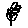
Label: flower